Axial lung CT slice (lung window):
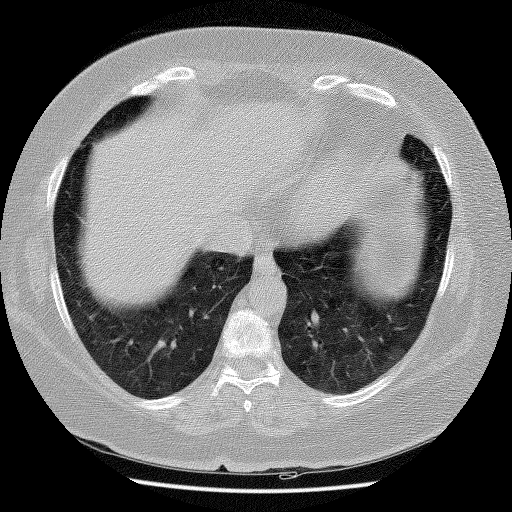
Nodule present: no